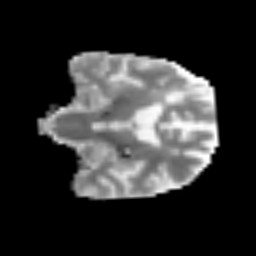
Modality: MD
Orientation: coronal
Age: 53
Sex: male
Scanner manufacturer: siemens
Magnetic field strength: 3 T
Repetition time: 3.2 s
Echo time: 0.081 s